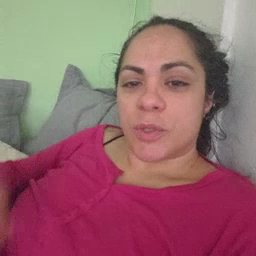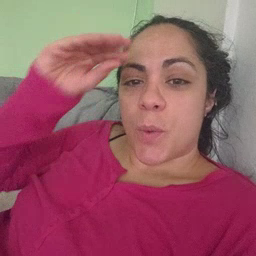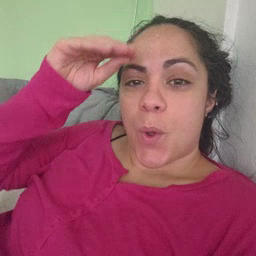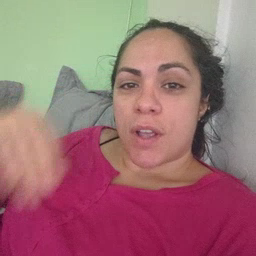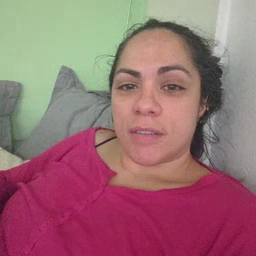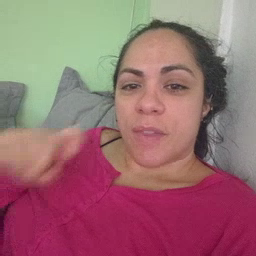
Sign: boy